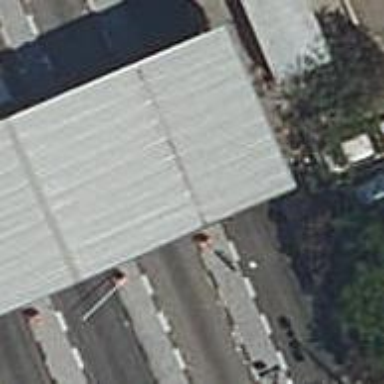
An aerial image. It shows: Toll booth barrier is depicted in the image.